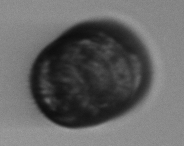
Label: Margalefidinium